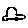
Label: car